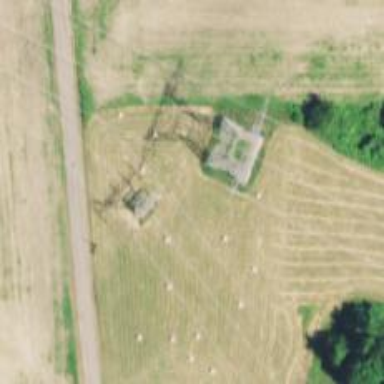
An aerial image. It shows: Lattice structure tower.